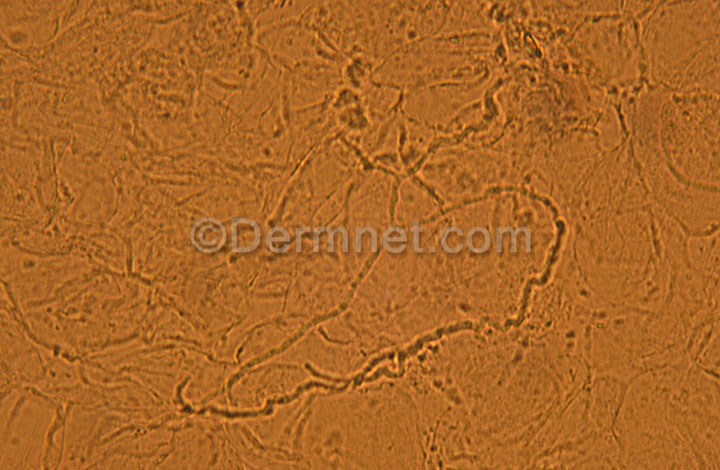
Disease: Tinea Ringworm Candidiasis and other Fungal Infections